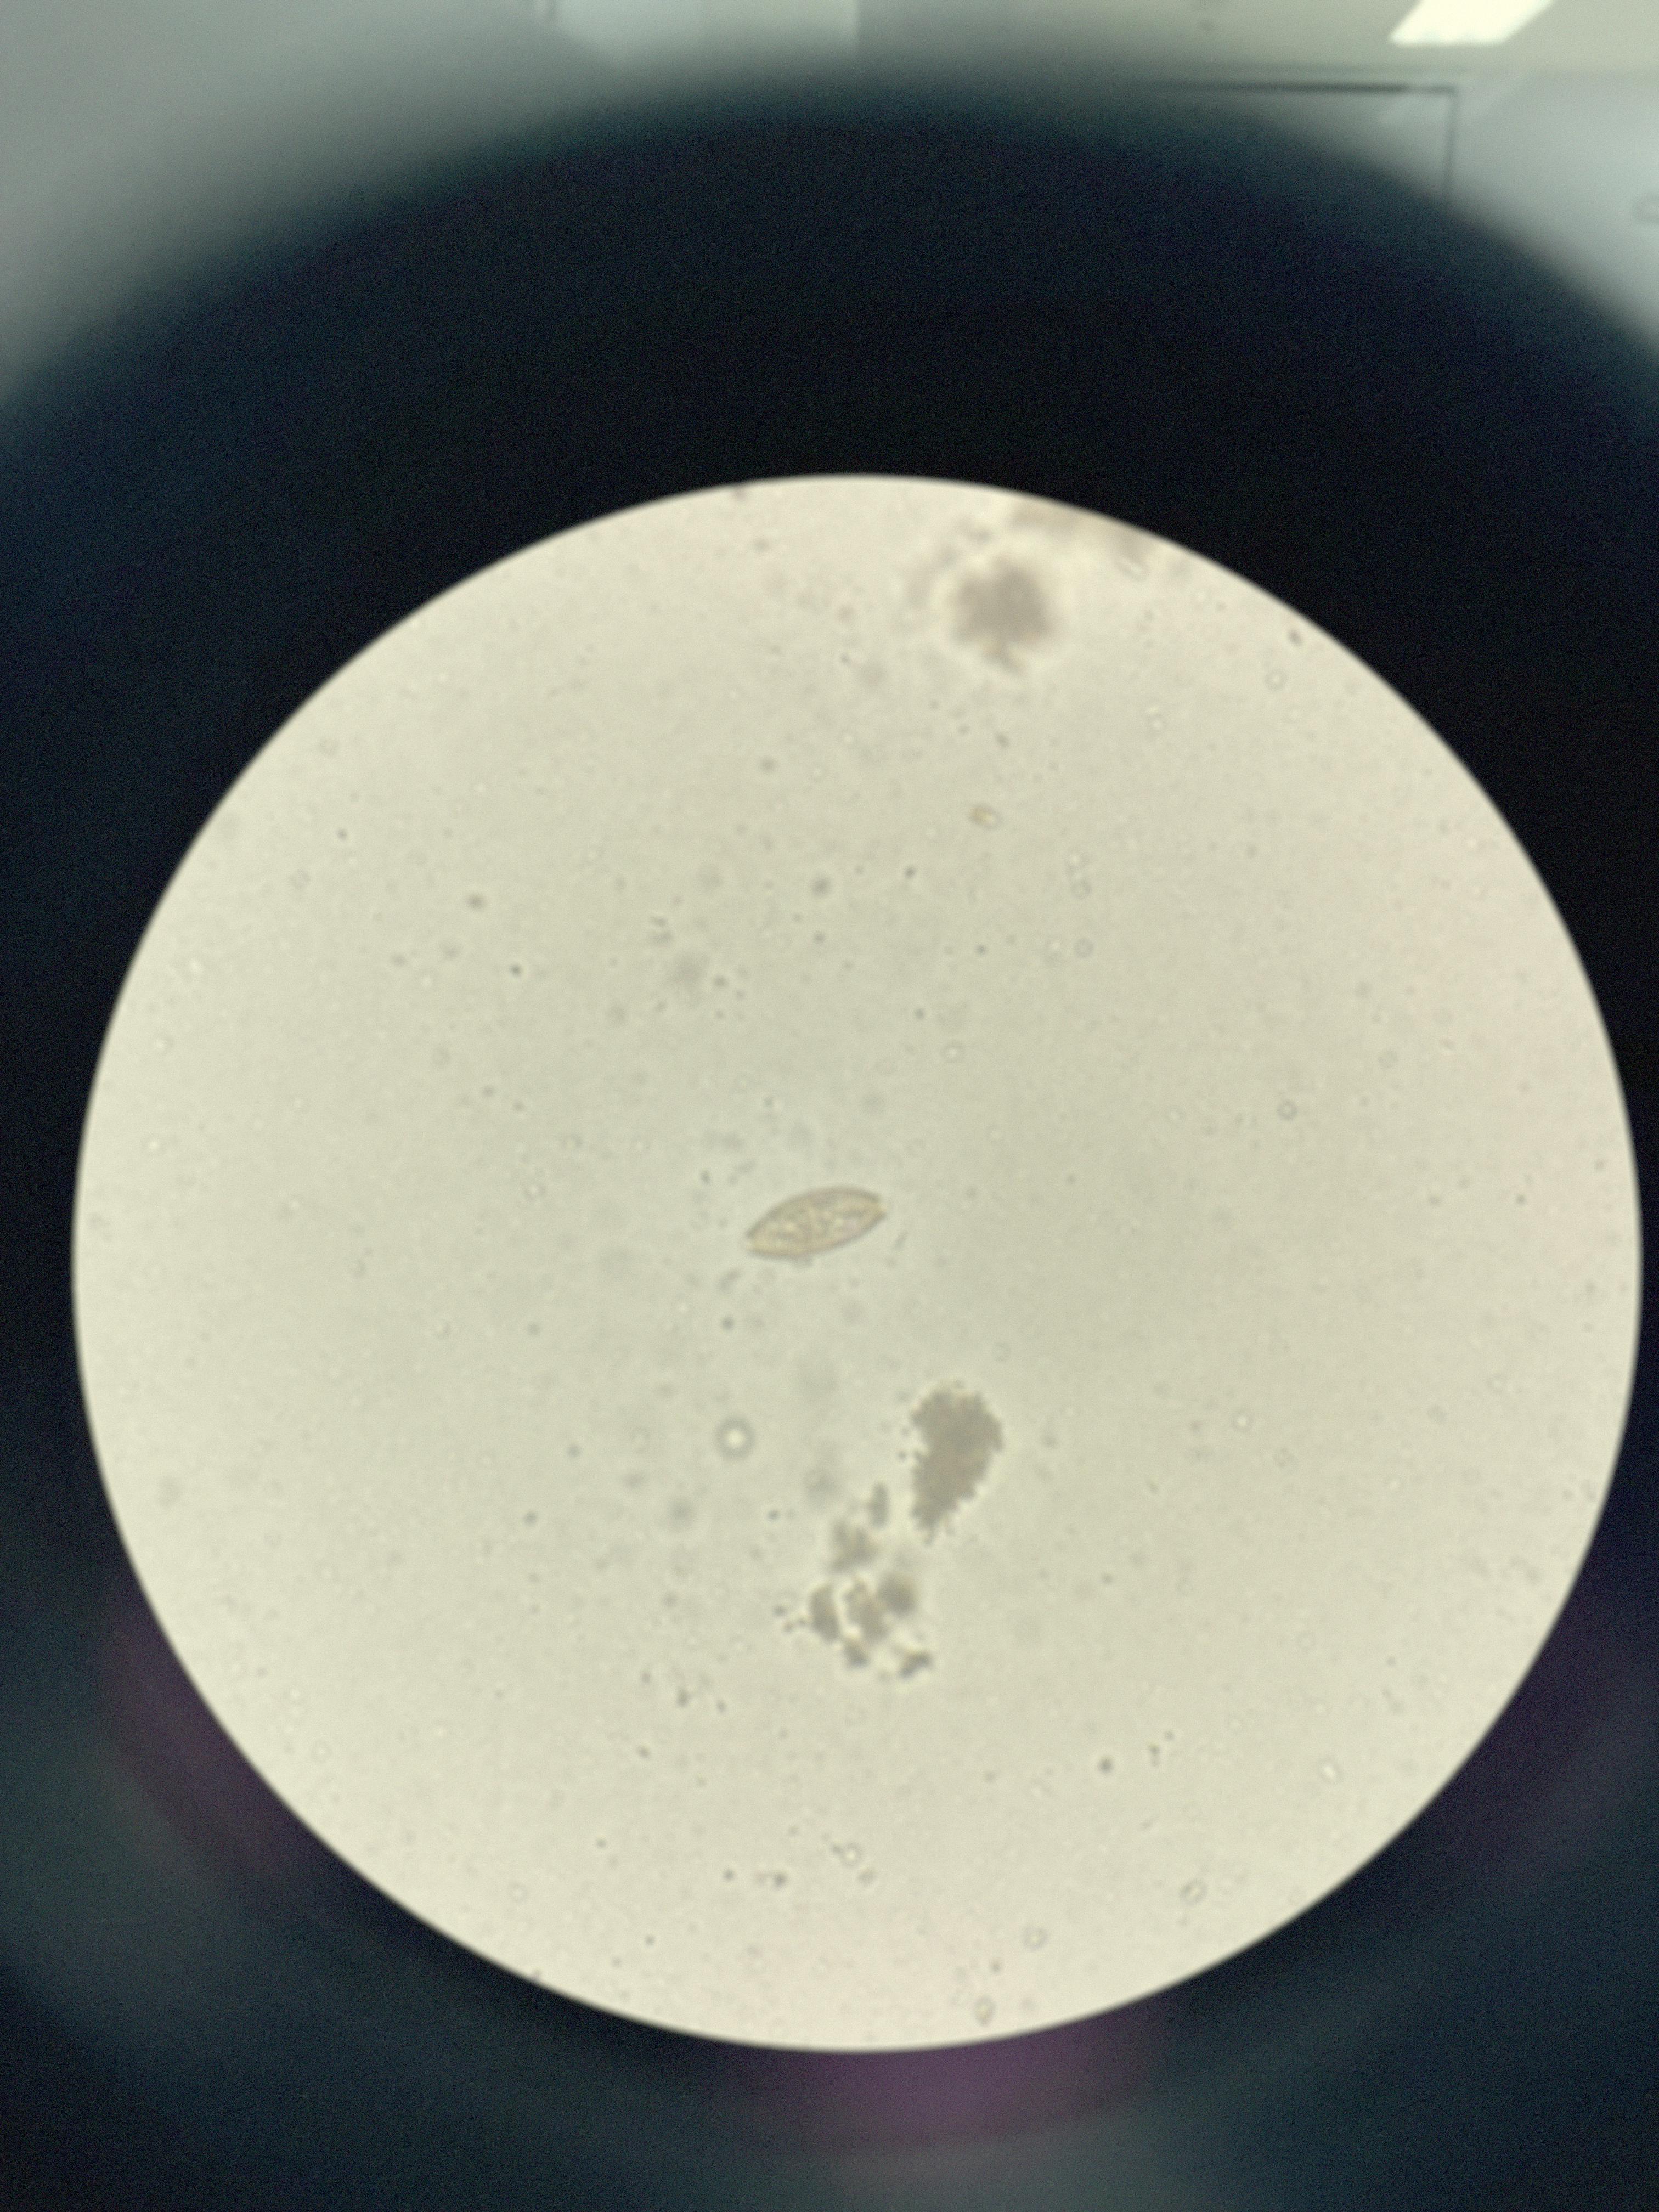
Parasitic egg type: Trichuris trichiura